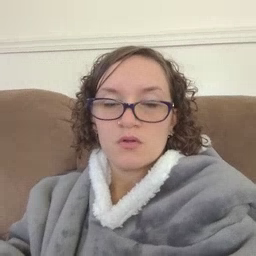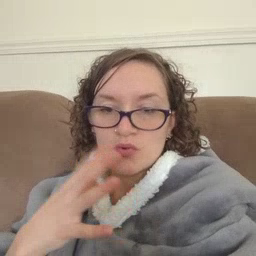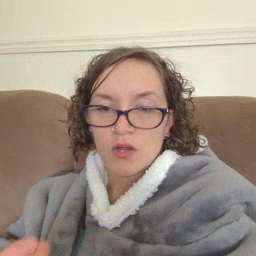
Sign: wet